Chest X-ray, PA view. Patient: 61 years old, sex F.
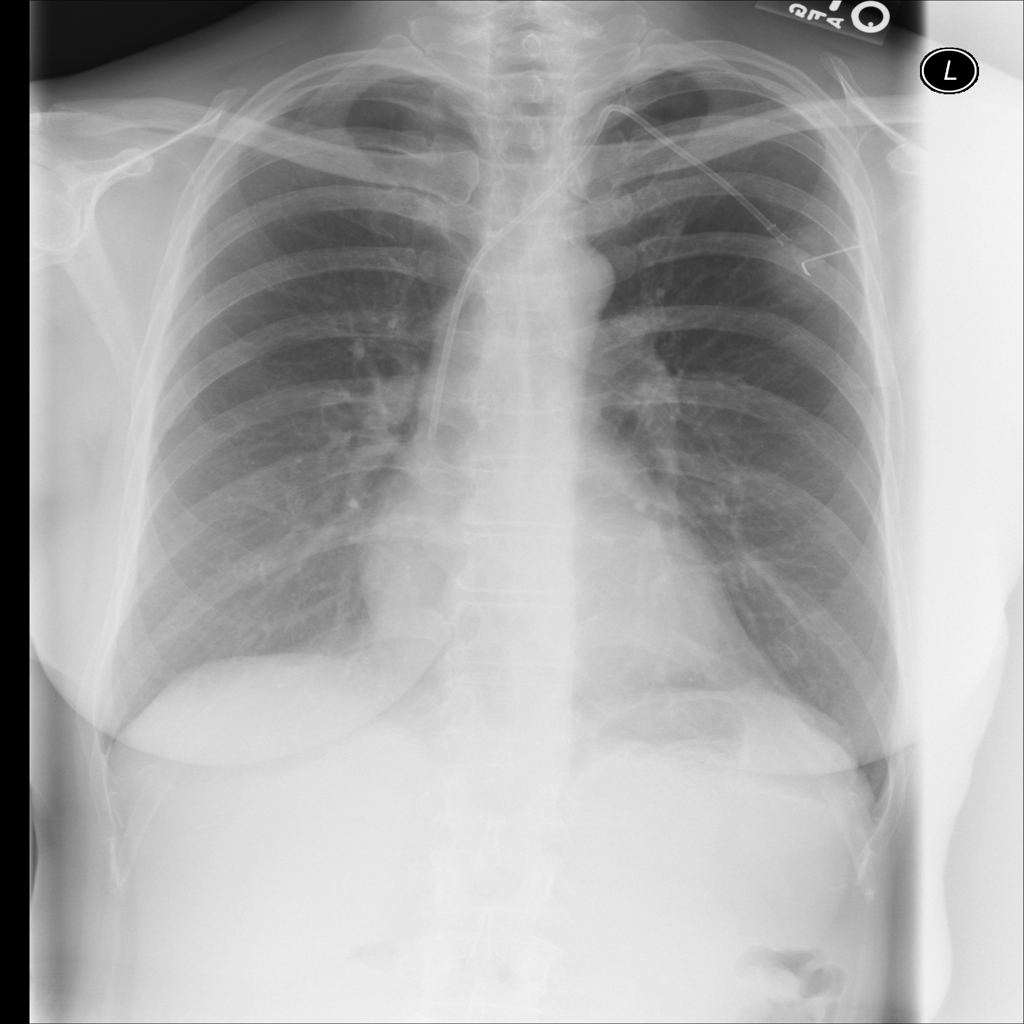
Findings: No Finding